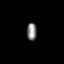
Tissue: prostate
Cell type: Myeloid cells
Senescence score: 0.3587
Nuclear area (px): 168
Mean DAPI intensity: 134.69